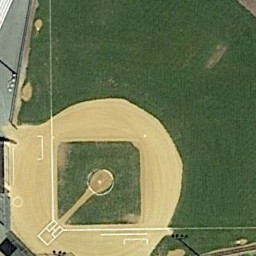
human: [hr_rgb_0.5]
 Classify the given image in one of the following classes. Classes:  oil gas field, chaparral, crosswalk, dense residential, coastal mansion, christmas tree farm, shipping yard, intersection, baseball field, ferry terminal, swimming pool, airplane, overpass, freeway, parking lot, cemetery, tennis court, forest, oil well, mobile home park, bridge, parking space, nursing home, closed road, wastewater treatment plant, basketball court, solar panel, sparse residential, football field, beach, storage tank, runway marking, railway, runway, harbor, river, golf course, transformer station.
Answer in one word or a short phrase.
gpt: baseball field